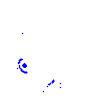
Particle: kaon